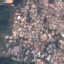
Land use / land cover: Residential